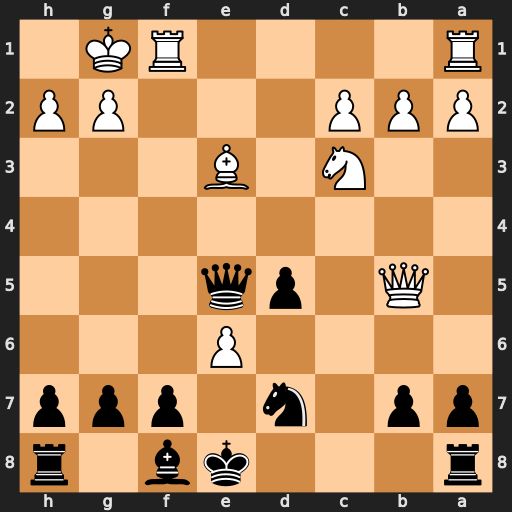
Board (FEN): r3kb1r/pp1n1ppp/4P3/1Q1pq3/8/2N1B3/PPP3PP/R4RK1
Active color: b
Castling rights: kq
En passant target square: -
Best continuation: Qxe3+ Kh1 fxe6 Nxd5 Qc5 Qxc5 Bxc5